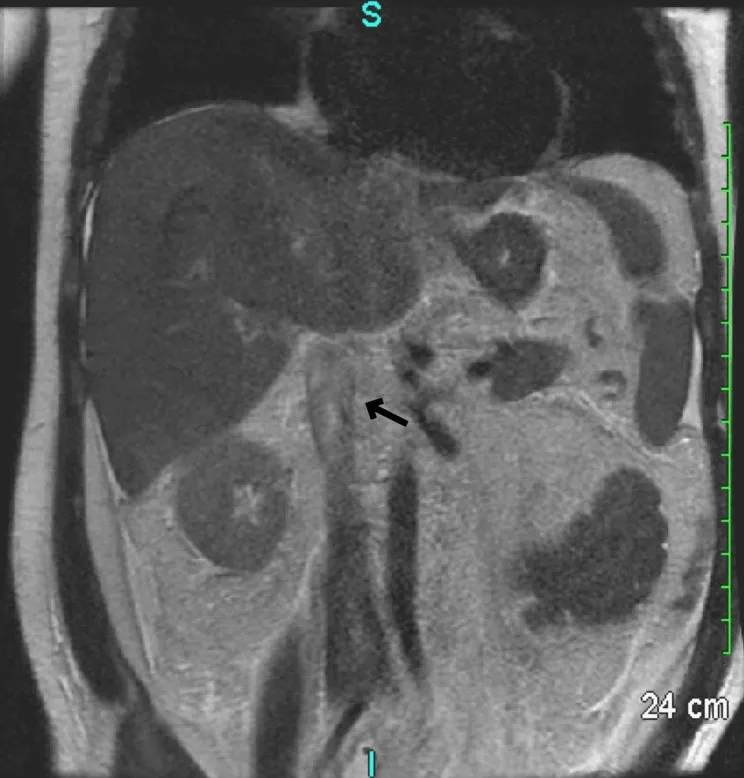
MRI Abdomen. Arrow pointing toward a filling defect in the inferior vena cava.
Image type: radiology (mri)